Question: I had written code (in C#) about to import csv file using <URL>.
I am facing one issue that if file contain any <URL>

How can i handle this by code?
Thanks.
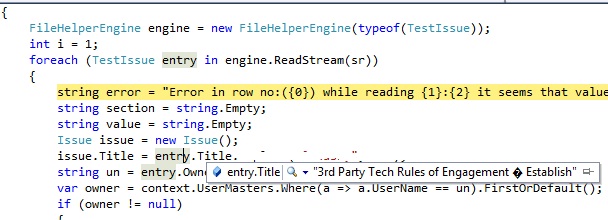
Answer: How your stream reader object is created ? Have you provided any specific encoding to it ? I think you should try if not yet, as default encoding can not be detected while there is no BOM defined.
From <URL>
> The character encoding is set by the encoding parameter, and the
buffer size is set to 1024 bytes. The StreamReader object attempts to
detect the encoding by looking at the first three bytes of the stream.
It automatically recognizes UTF-8, little-endian Unicode, and
big-endian Unicode text if the file starts with the appropriate byte
order marks. Otherwise, the user-provided encoding is used. See the
Encoding.GetPreamble method for more information.